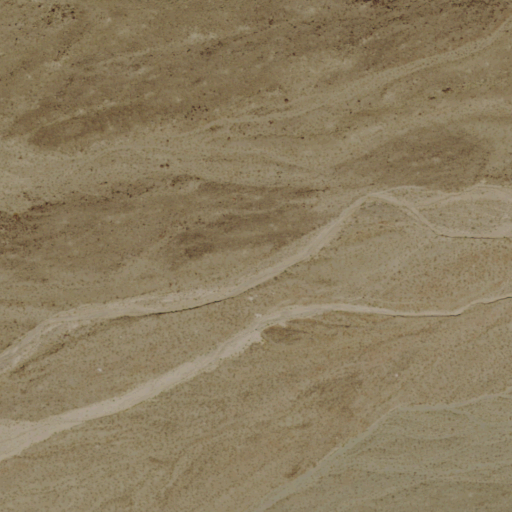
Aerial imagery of valley in Nevada named Piper Canyon containing shrub, barren land, and grassland